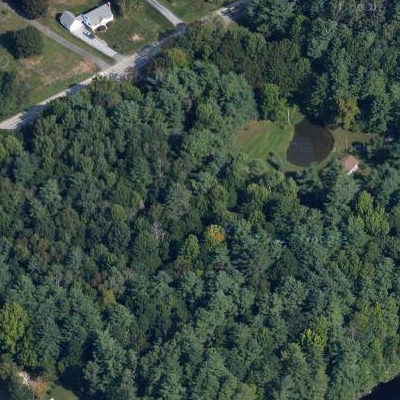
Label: eForest